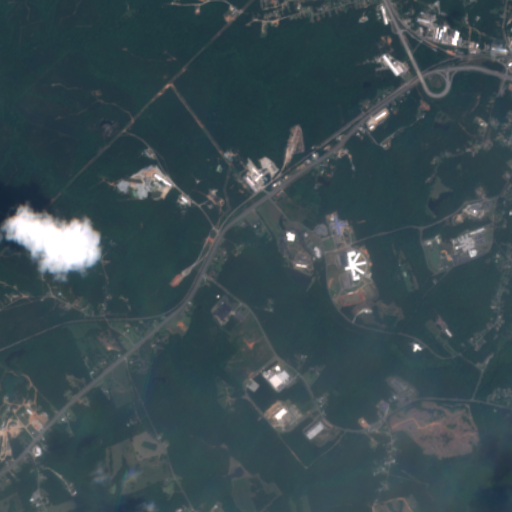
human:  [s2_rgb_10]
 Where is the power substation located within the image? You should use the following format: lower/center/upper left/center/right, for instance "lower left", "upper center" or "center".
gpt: The power substation is located in the lower center of the image.
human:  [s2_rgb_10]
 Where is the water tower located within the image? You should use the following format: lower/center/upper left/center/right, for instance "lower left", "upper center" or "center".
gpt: The water tower is located in the center of the image.
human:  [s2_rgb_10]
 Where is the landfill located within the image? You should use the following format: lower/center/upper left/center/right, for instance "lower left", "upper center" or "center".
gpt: There is no landfill in the image.